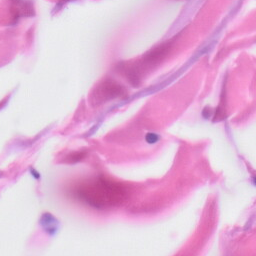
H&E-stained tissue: Skin